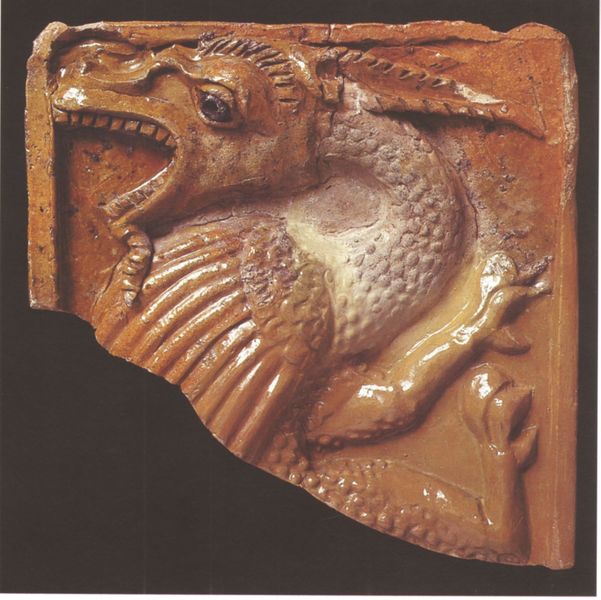
Titel: Ofenkachel mit Drachen, Fragment aus dem Palast in Buda
Institution: Budapest, Historisches Museum
Schlagwörter: flügel, kopf, vogel, weiß, braun, mund, ohr, rot, augen, federn, gefieder, hals, auge, figur, ohren, esel, schuppen, keramik, ton, beine, relief, lehm, plastik, porzellan, rechteck, gebogen, schlange, krallen, fliese, kachel, fragment, china, fisch, zähne, has, mischwesen, greif, echse, ungeheuer, glasiert, gebrannt, zerbrochen, drachen, drache, lasur, klauen, monster, klaue, teil, terrakotta, bruch, unvollständig, gebrochen, terracotta, bestie, scherbe, monstrum, flügl, zurückblickend, betie, bruchteil, nfragment